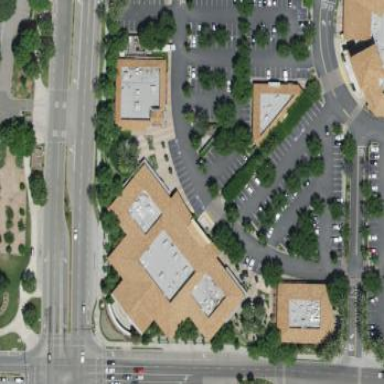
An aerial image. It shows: Retail building.